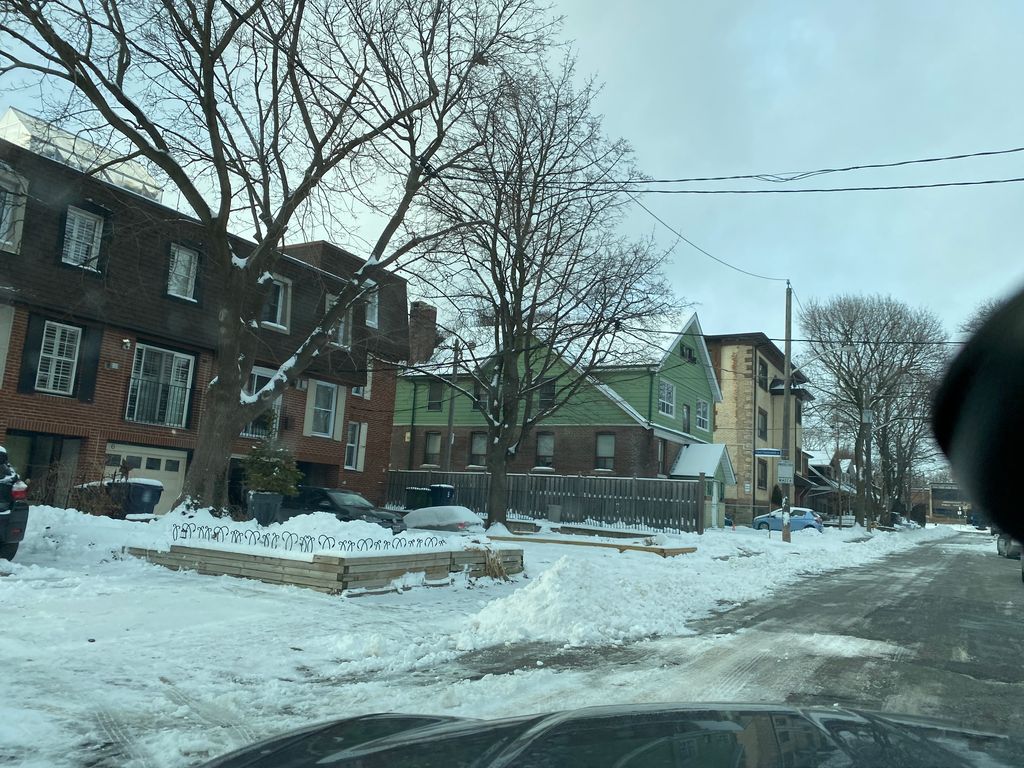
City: toronto